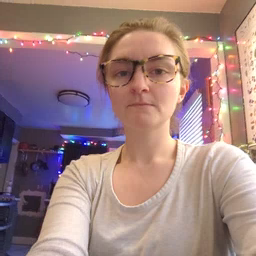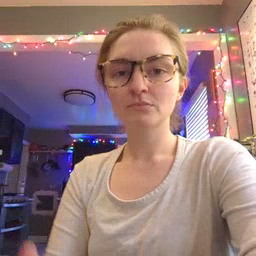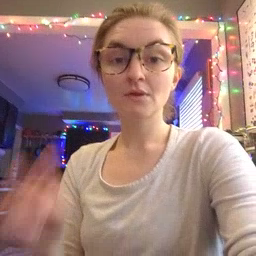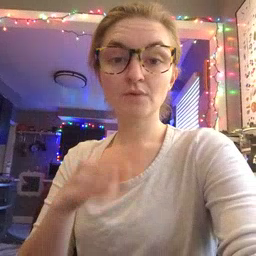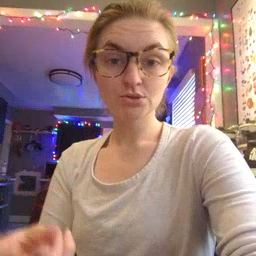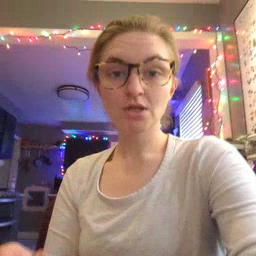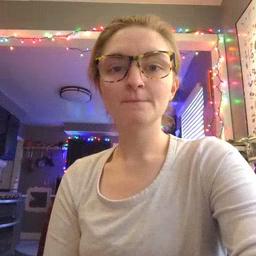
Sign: fall